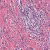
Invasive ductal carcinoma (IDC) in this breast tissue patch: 1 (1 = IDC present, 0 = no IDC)